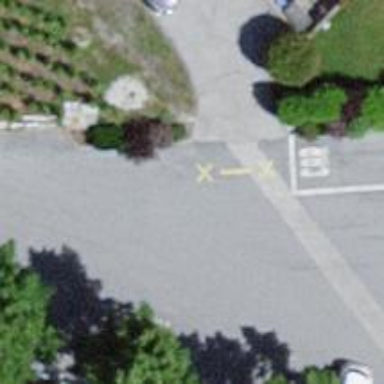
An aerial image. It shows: Parking aisle designated as service road.